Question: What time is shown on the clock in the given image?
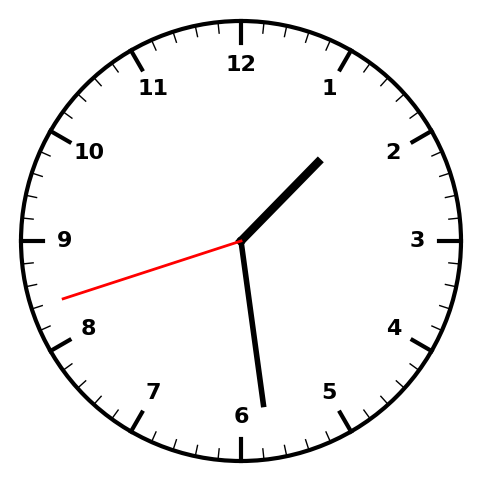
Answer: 01:28:42